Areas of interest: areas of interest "Museum"
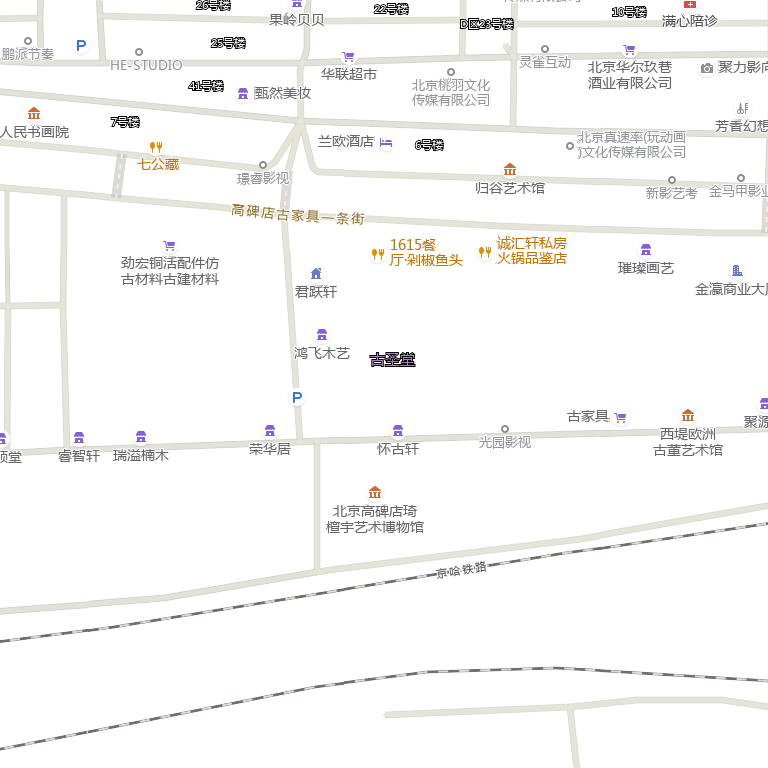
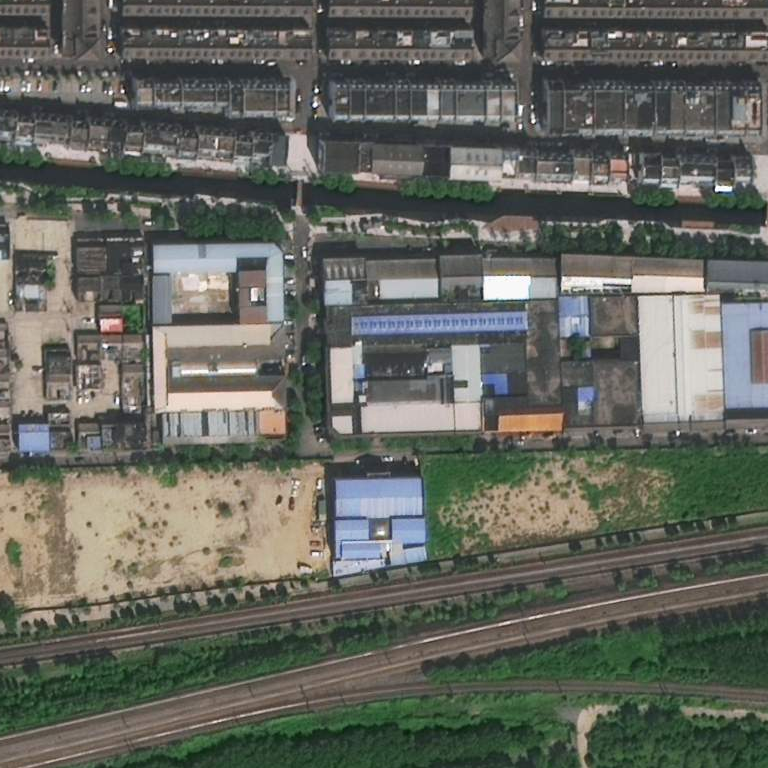